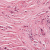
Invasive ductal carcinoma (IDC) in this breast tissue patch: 1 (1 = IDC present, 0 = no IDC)